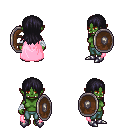
a pixel art fantasy rpg character, female body template, orc, green skin, pink cape, teal pants, raven unkempt hairstyle, white cloth bandages, metal boots, shield, four views (front, back, left, right), 2x2 character sprite sheet, small pixel art, hard edges, no anti-aliasing